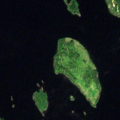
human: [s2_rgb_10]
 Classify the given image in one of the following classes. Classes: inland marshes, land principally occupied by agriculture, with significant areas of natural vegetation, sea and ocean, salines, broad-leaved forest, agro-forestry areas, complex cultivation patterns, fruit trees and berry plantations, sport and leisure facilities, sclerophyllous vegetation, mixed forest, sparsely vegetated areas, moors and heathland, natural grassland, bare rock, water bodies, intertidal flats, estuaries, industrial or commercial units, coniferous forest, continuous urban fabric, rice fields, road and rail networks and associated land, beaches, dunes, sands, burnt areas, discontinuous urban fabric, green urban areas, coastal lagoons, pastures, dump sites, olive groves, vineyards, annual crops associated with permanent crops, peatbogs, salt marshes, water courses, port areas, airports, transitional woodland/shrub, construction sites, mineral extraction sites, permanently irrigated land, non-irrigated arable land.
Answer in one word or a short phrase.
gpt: coniferous forest, mixed forest, water bodies